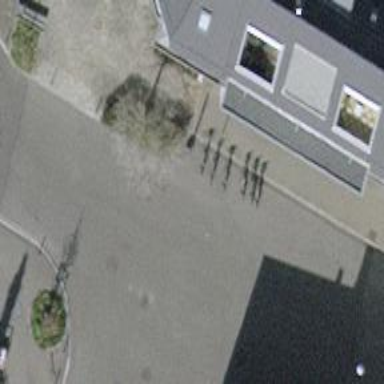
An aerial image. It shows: Bicycle rental service.